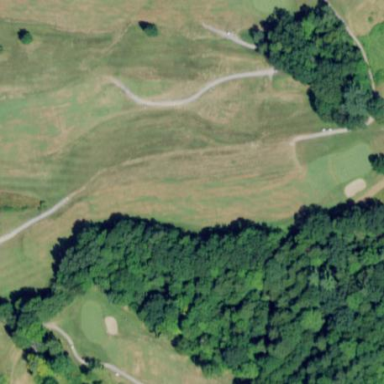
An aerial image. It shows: Golf fairway in the image.